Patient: sex M, age 52
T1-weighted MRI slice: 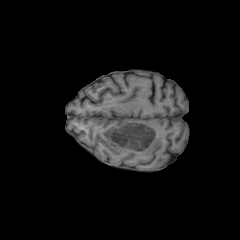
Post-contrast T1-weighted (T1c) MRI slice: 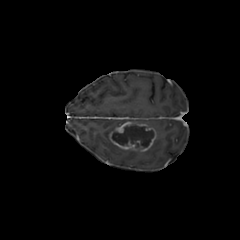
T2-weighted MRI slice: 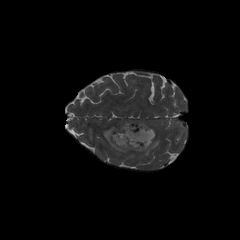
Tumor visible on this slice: yes
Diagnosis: Glioblastoma, IDH-wildtype
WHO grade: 4